Мы хотим измерить удельное сопротивление большой, тонкой, однородной квадратной пластины, однако нам доступен только один из её краёв. Для измерения отметим точки $A$, $B$, $C$ и $D$ на боковых краях пластины, образующих уголок (см. рис). Точки $A$, $B$ находятся на расстоянии $2d$ от угла, точки $C$, $D$ - на расстоянии $d$. Длина пластины много больше $d$, которое, в свою очередь, много больше толщины пластины $t$. Если через точку $A$ подводить в пластину ток $I$ и выводить его через точку $B$, то вольтметр, подключенный к точкам $C$ и $D$ покажет значение $V$.
Найдите выражение для удельного сопротивления пластины $\rho$.
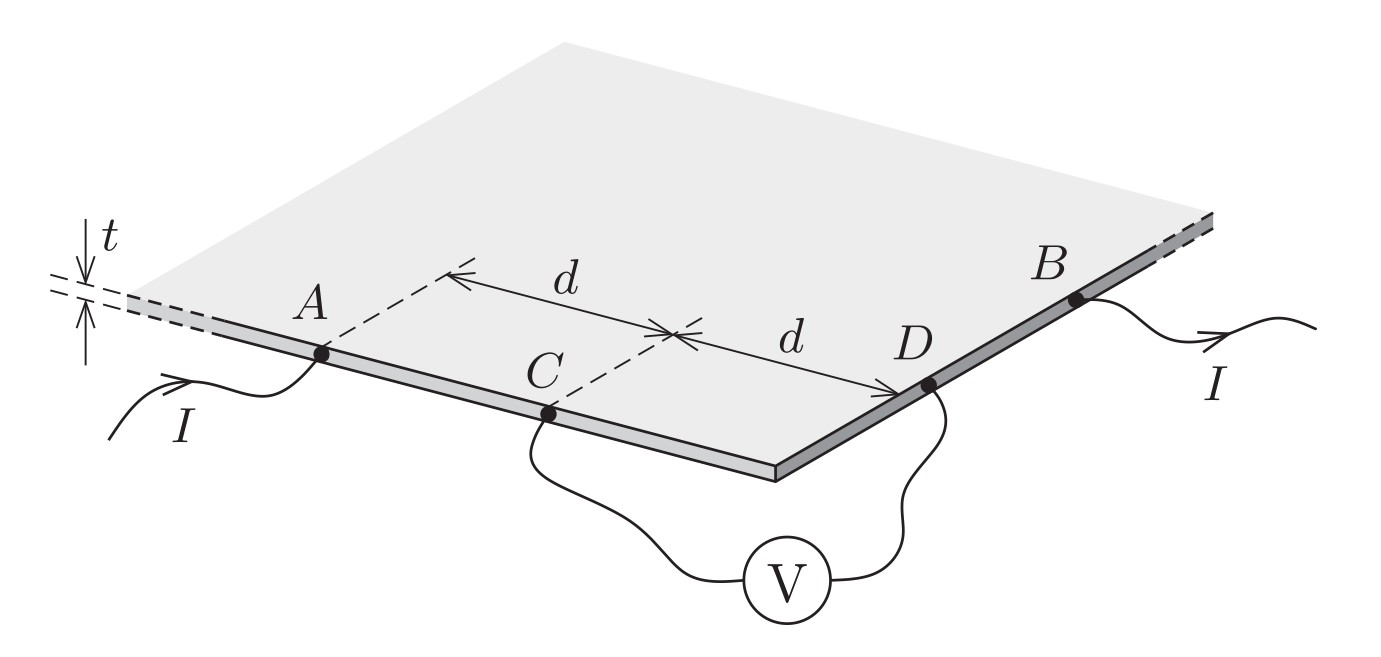
Найдите выражение для удельного сопротивления пластины $\rho$.
Ответ: $\rho = \frac{\pi{t}}{2\ln(5/3)}\frac{V}{I}$
Темы:
T, ★, Потенциал, Электромагнетизм, 2D-проводимость, Закон Ома в дифференциальной форме, 200 задач, Растекание токов